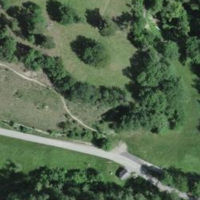
EUNIS habitat code: 43
Species observed at this site:
Polygonia c-album
Humulus lupulus